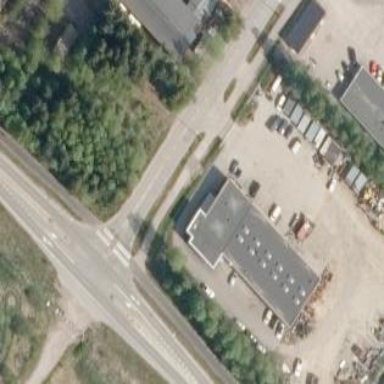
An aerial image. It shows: Industrial building.